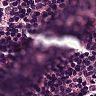
Metastatic tissue present: no